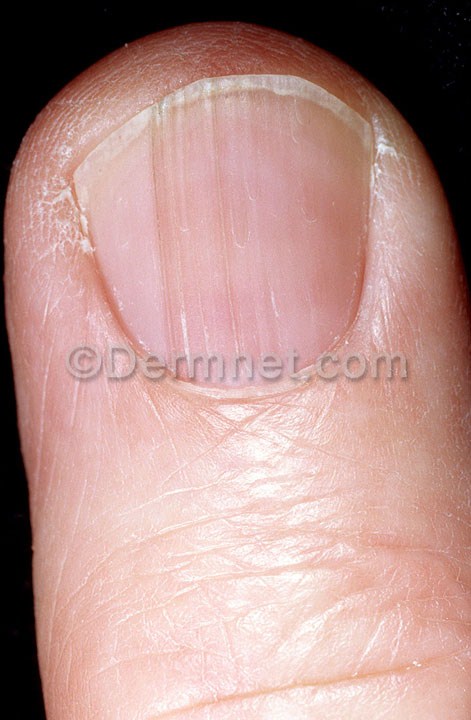
Disease: Nail Fungus and other Nail Disease